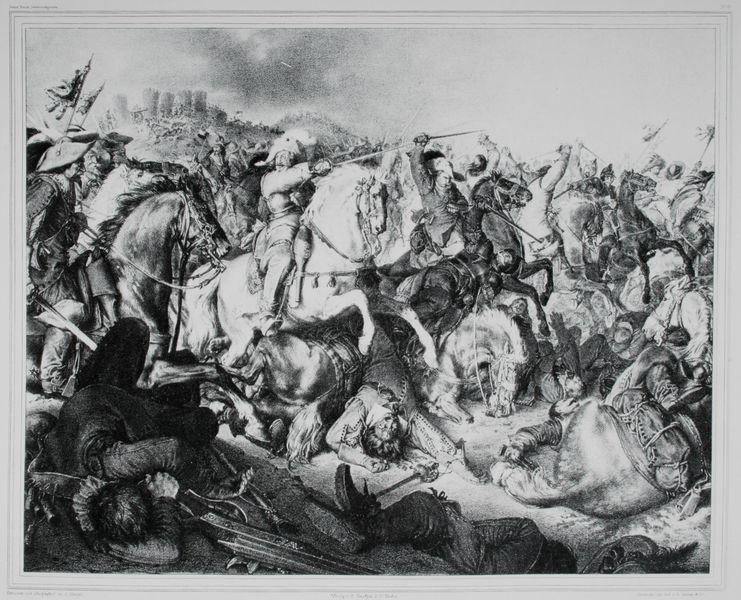
Titel: Schlacht bei Fehrbellin, den 18. Junius, 1675
Künstler: Adolph Menzel
Standort: Berlin
Institution: Staatliche Museen zu Berlin, Kupferstichkabinett
Schlagwörter: angriff, berg, dunkel, feder, feuer, gemälde, himmel, kampf, kopf, kämpfer, mann, schatten, weiß, menschen, stadt, frankreich, grau, hell, hintergrund, hut, hüte, licht, männer, schwarz, zeichnung, gedränge, federn, historie, leiche, mord, rahmen, tod, tot, bild, ferne, hügel, rauch, pferd, pferde, reiter, chaos, helldunkel, federbusch, federhut, mähne, rappe, reiten, sattel, zaumzeug, zügel, liegen, fahnen, fahne, flagge, grafik, brand, krieg, querformat, schlacht, lanze, soldaten, menzel, zeigen, fallen, foto, verderben, ruine, antike, burg, orient, festung, liegende, druck, schwarz-weiss, radierung, stich, noir, militär, revolution, schwert, schwerter, säbel, uniform, waffen, gemetzel, leichen, soldat, tote, verletzt, verletzte, waffe, getümmel, aquatinta, napoleon, ruinen, degen, dreispitz, helm, offizier, stiefel, ritter, armee, heer, schimmel, sieg, sterben, gewehr, axt, kavallerie, ross, leid, schmerz, pfer, dolch, dramatik, krieger, sturz, general, zaunzeug, lanzen, feldherr, gurt, hellebarden, opfer, speer, speere, flaggen, schweiff, dreißigjähriger krieg, rösser, kupferstich, beil, verwundet, gefallene, verwundete, sieger, preussen, hengst, vorwärts, chevaux, mäner, stürzen, schlachtfeld, waterloo, zweispitz, steigen, aufbäumen, croquis, brug, fusain, epee, bonaparte, gros, musketen, dreispitze, bataille, pistolen, befehl, epees, werfen, kampfgetümmel, orientalen, hügl, landsknechte, schlachtgetümmel, estampe, befehlshaber, morts, großformat, verlierer, schalcht, perfe, großer kurfürst, baionett, anführer7offiziere, dreizackhüte, eylau, fin, fsäbel, jsoldaten, kommanso, nähnen, schlacht kampf, säbek, wurfgeschosse, ktieg, dela croix, tschlacht, reitewr, arrmee, achromatique